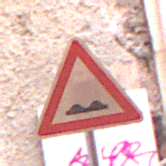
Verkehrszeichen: UnebeneFahrbahn
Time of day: MorningAfternoon
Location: Outdoor (Urban)
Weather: Clear
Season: NotSpecified
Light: Natural